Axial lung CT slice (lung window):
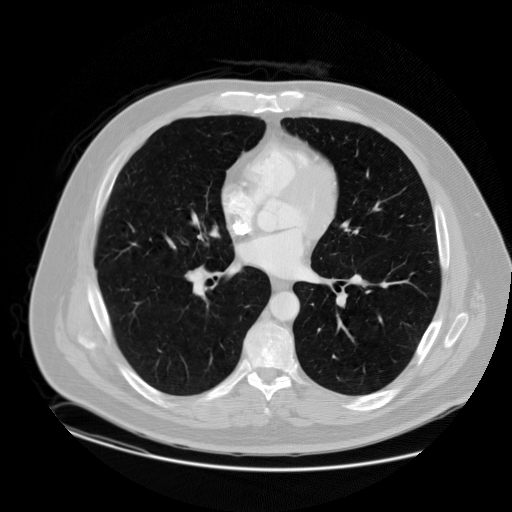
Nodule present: no